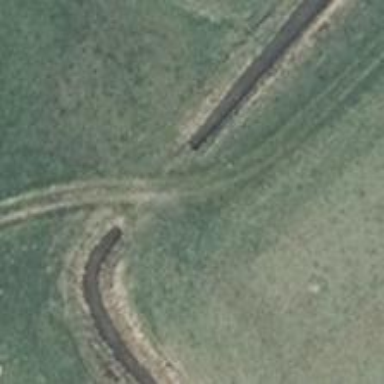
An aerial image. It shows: Grass track with grade5 track type.